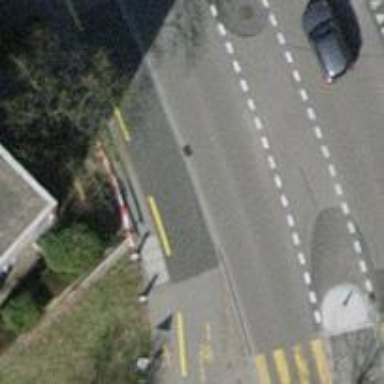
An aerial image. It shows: Asphalt path suitable for cycling and walking.